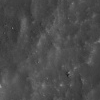
Atmospheric dust classification: not_dusty